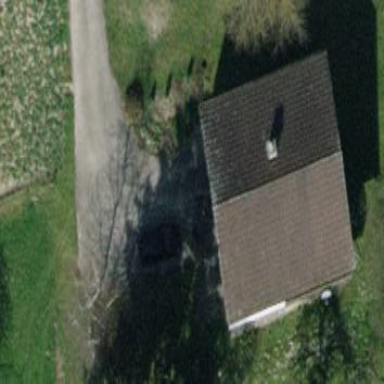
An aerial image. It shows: Detached building with gabled roof.